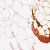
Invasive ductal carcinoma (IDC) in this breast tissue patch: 0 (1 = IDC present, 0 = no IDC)